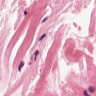
Metastatic tissue present: no